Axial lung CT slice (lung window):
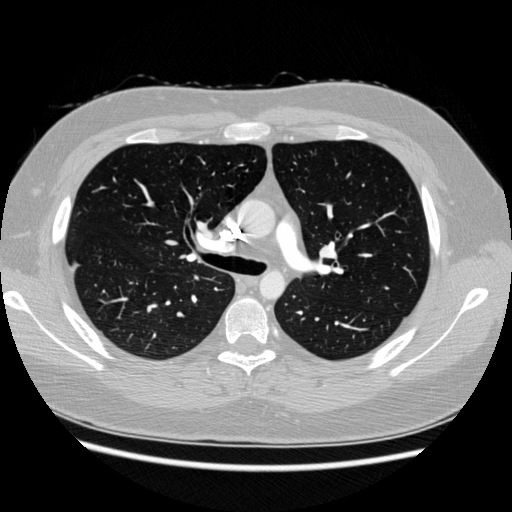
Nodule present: no